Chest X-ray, PA view. Patient: 70 years old, sex F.
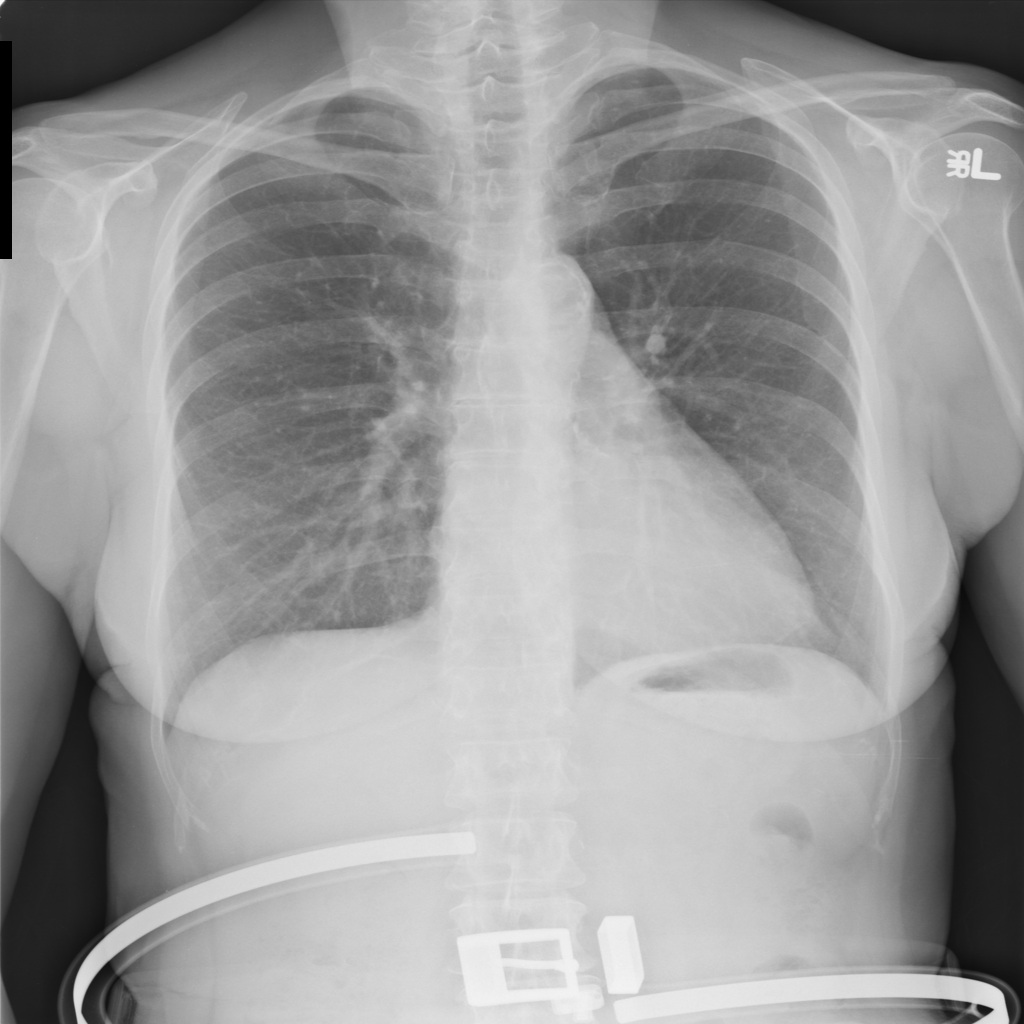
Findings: No Finding